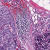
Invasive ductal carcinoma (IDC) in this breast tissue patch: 0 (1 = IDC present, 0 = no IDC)